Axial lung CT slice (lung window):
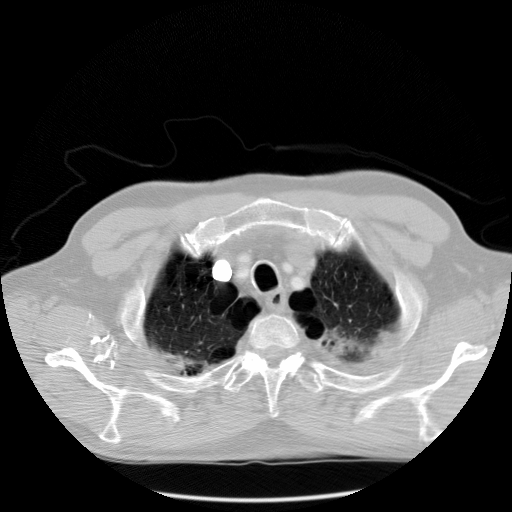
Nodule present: no